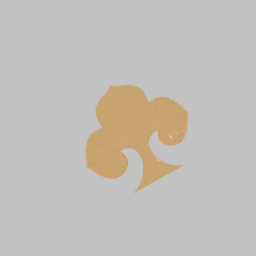
Label: decoration